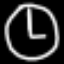
Label: clock